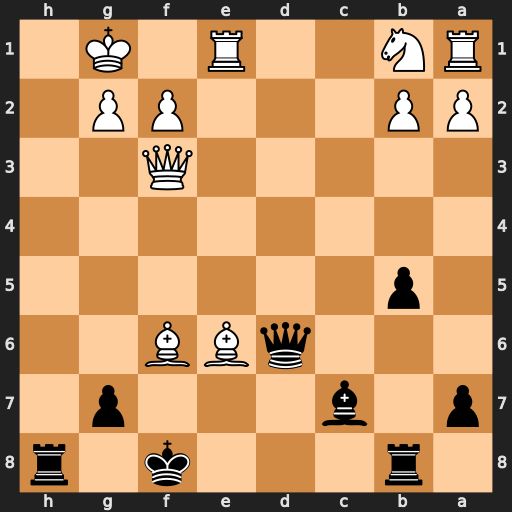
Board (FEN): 1r3k1r/p1b3p1/3qBB2/1p6/8/5Q2/PP3PP1/RN2R1K1
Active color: b
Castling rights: -
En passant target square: -
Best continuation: Rh1+ Kxh1 Qh2#